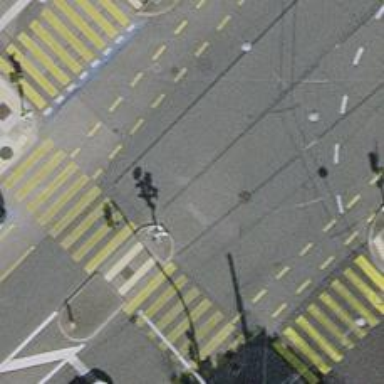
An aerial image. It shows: Road with traffic signals.